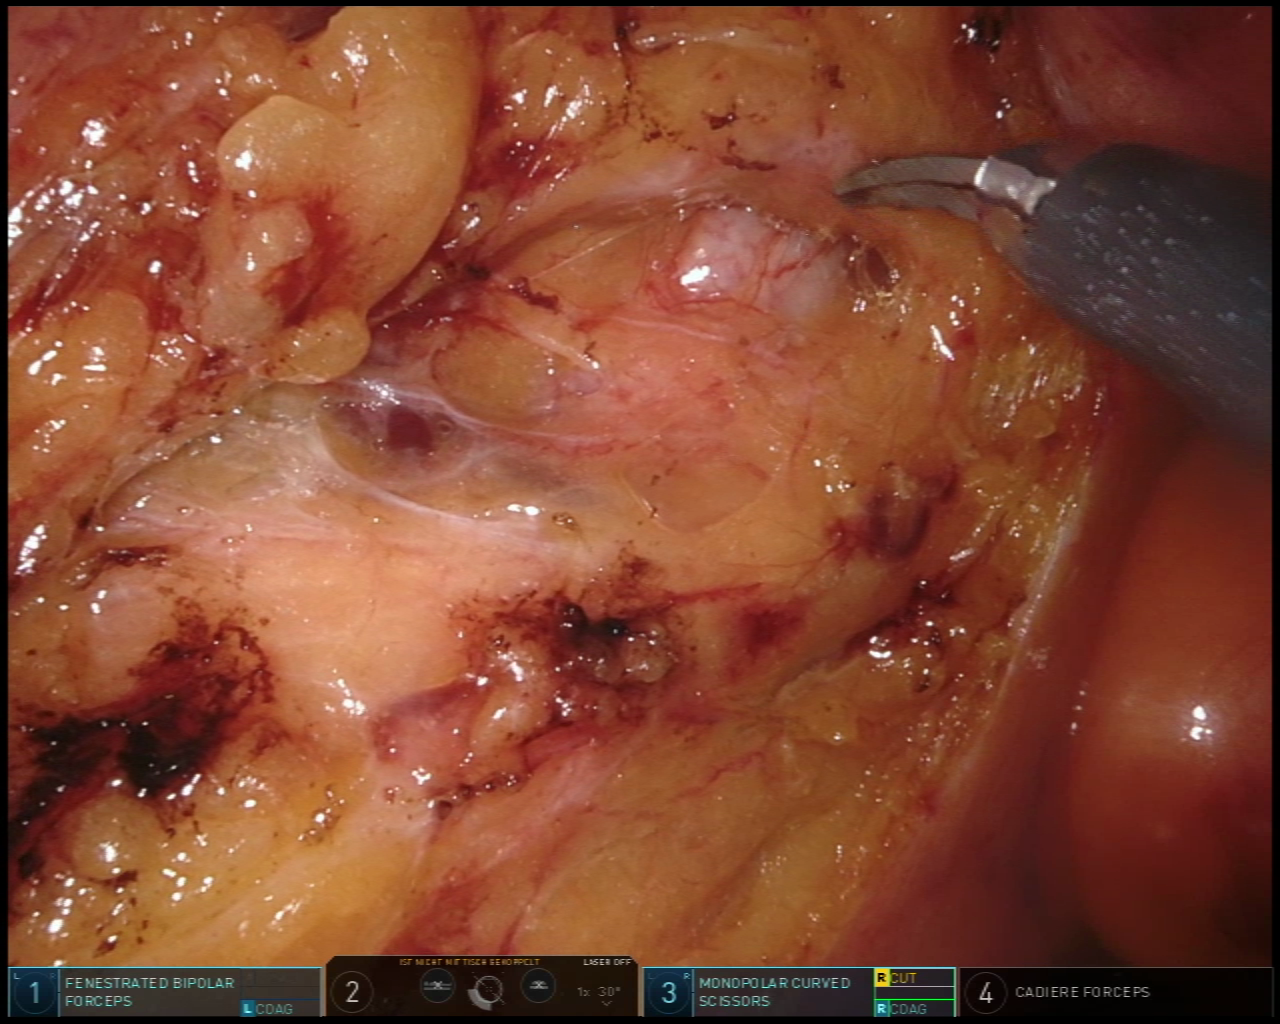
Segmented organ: inferior_mesenteric_artery
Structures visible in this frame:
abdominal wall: no
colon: no
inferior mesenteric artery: yes
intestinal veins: no
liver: no
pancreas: no
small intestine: no
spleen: no
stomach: no
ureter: yes
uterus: no
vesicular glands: no